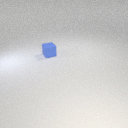
small blue rubber cube